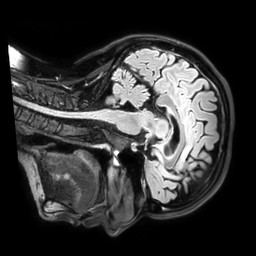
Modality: FLAIR
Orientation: sagittal
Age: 22
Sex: female
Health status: healthy
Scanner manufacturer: philips
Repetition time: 4.8 s
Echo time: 0.2812 s